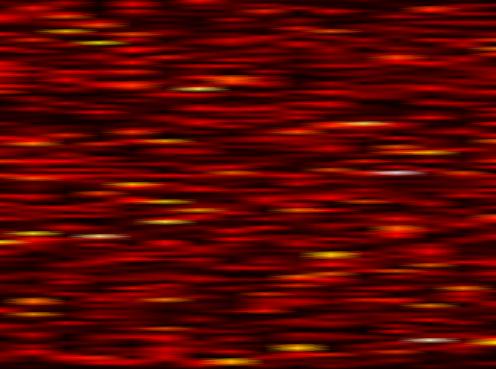
Label: FOFDM